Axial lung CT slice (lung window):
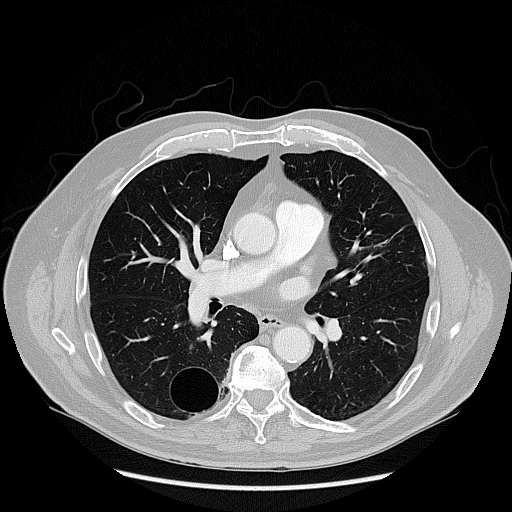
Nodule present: no